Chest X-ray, PA view. Patient: 60 years old, sex M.
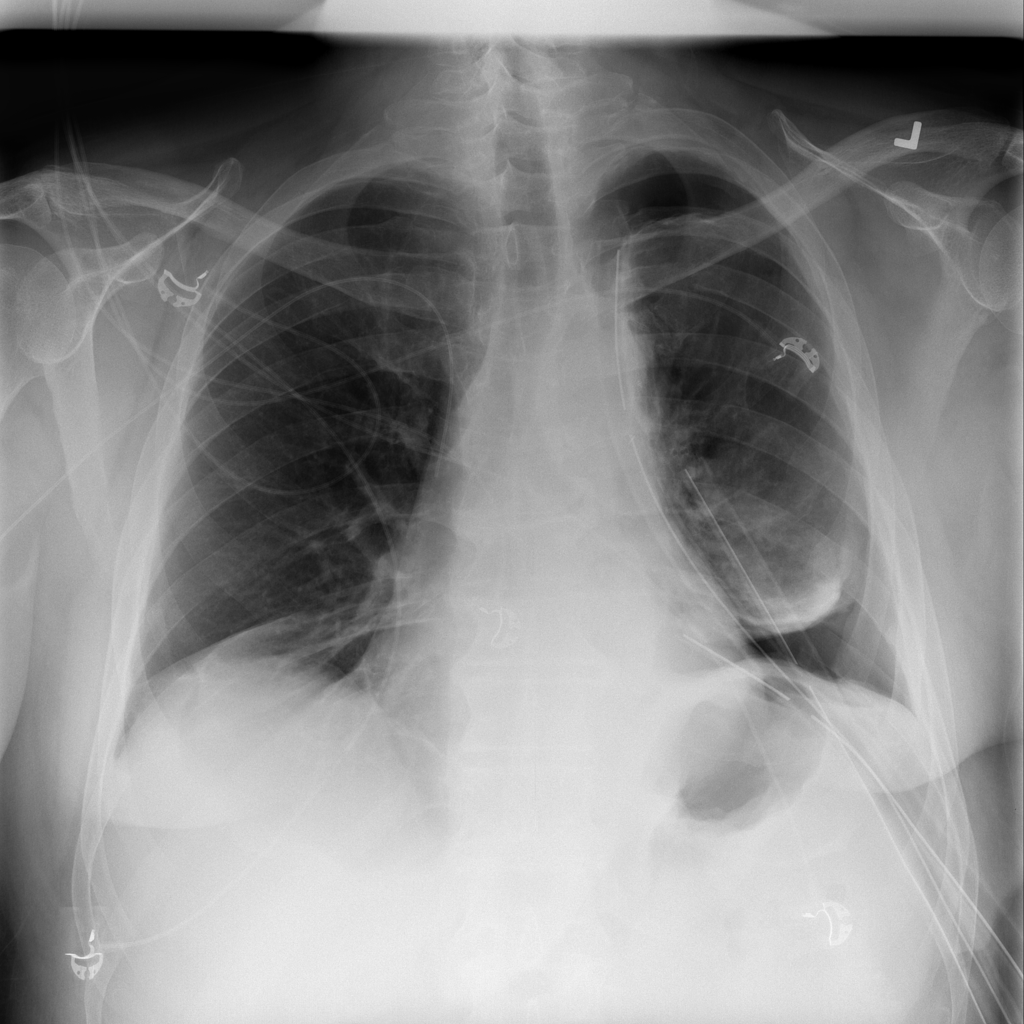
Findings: Atelectasis, Infiltration, Pneumothorax